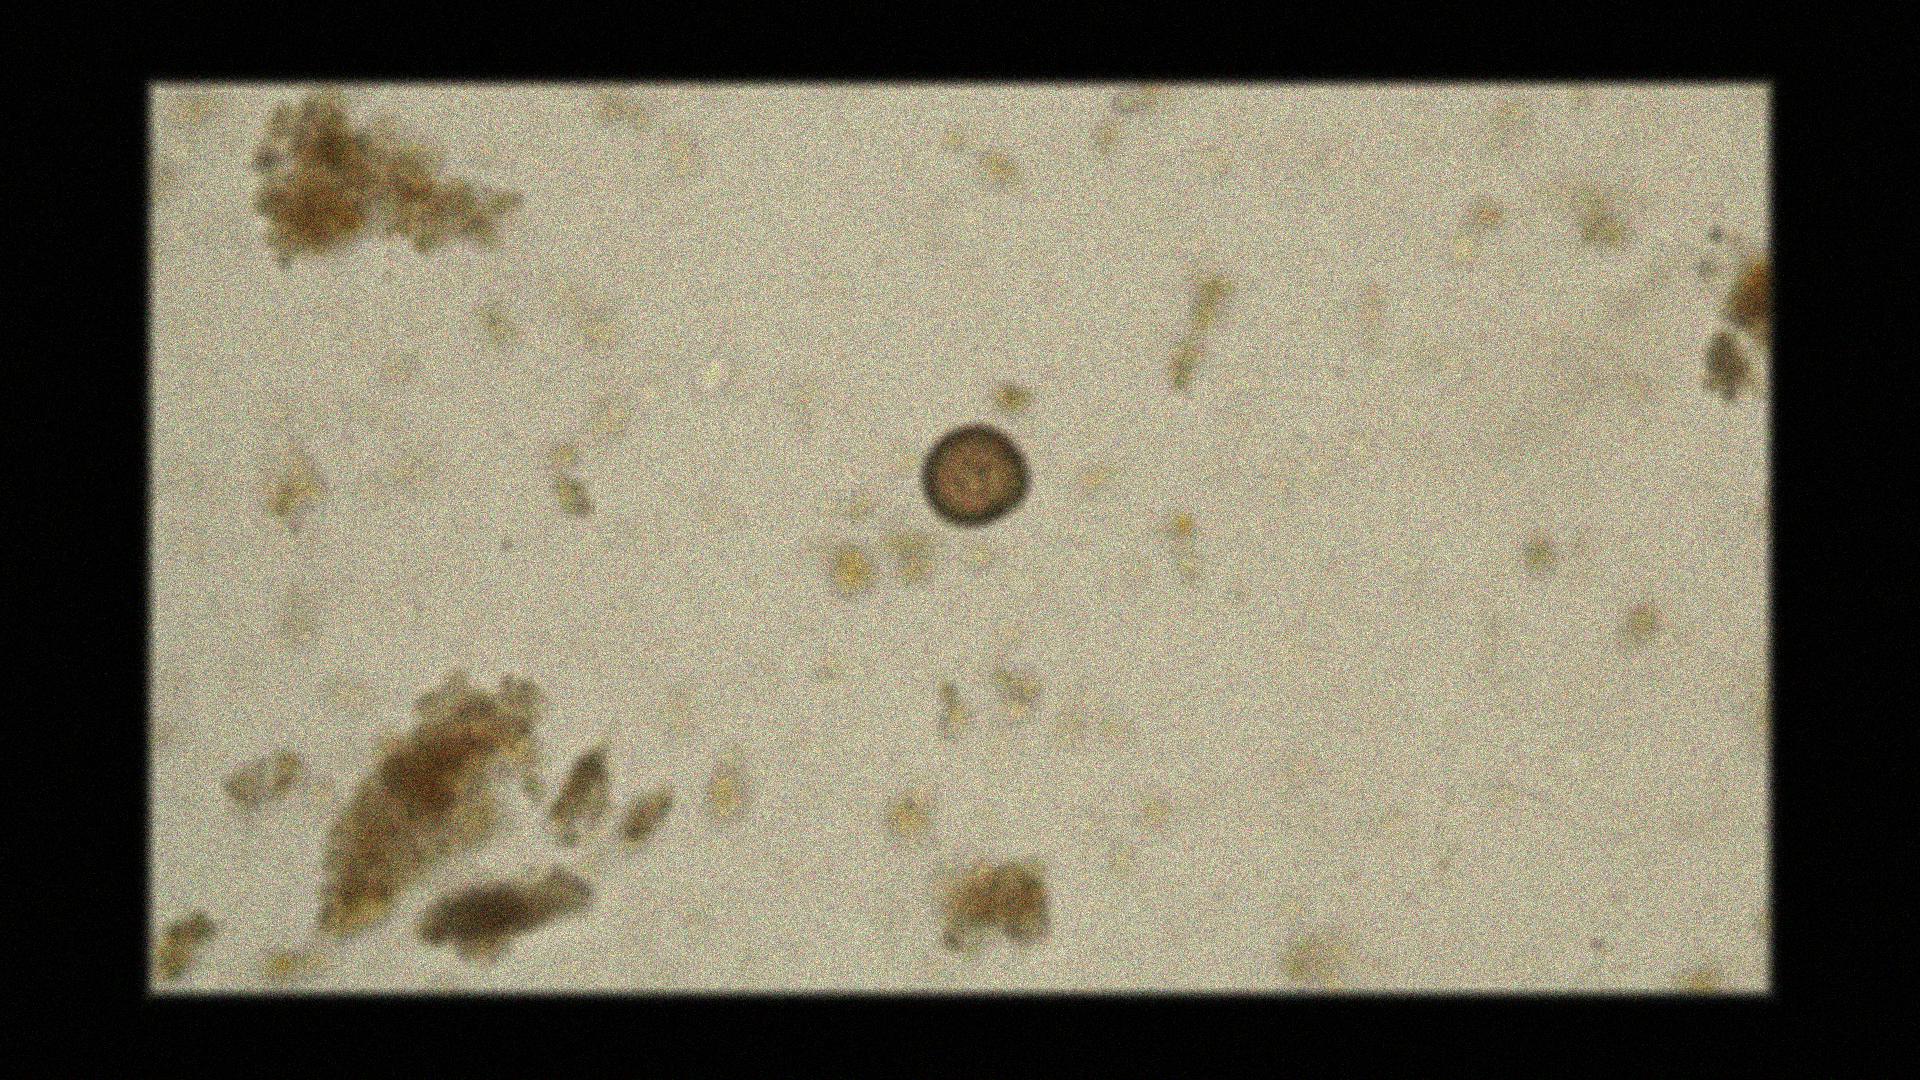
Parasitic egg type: Taenia spp. egg